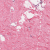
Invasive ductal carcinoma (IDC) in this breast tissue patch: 0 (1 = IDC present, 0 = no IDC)